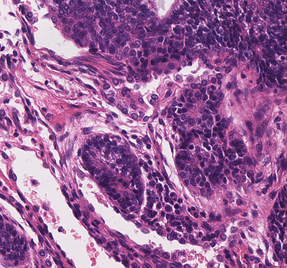
Tumor epithelial tissue: yes
Tumor-associated stroma tissue: yes
Normal tissue: no